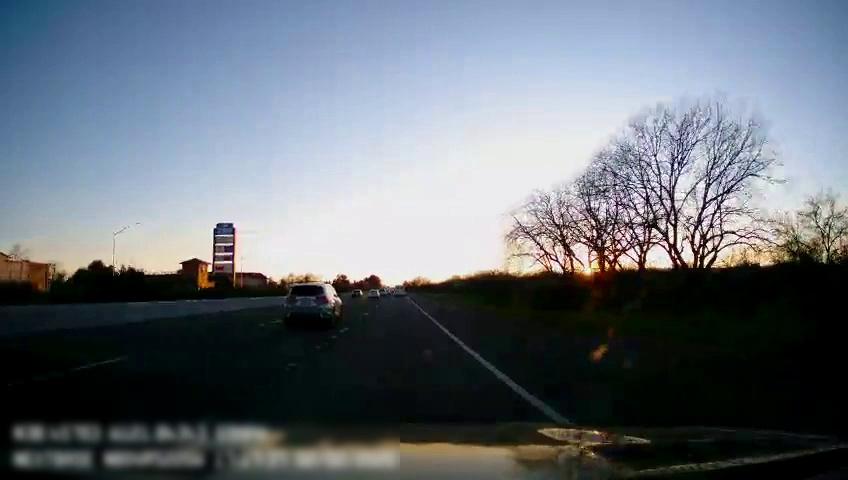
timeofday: Dusk/Dawn/Twilight
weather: Sunny
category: Drivable Space
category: Vehicles | Other LV
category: Vehicles | Car
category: Vehicles | SUV
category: Vehicles | Car
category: Lanes | Current Lane
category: Lanes | Alternate Lane
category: Lanes | Alternate Lane